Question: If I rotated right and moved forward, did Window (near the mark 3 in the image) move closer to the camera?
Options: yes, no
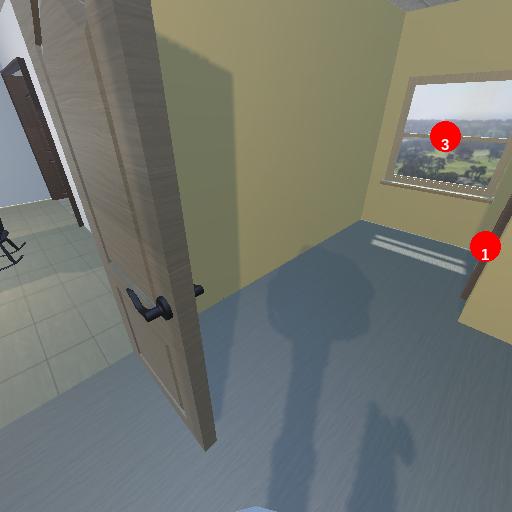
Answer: yes